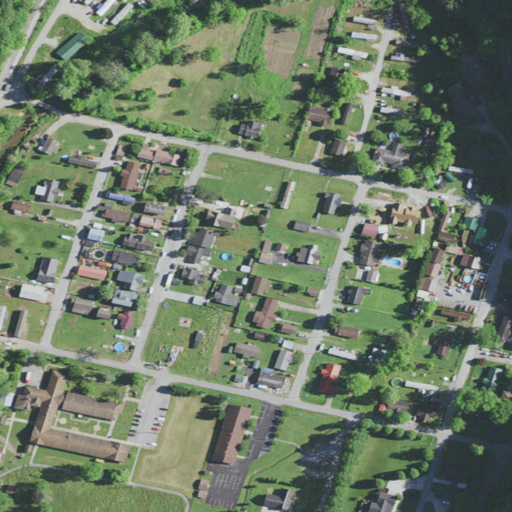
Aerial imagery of plain(s) in Kentucky named Black Bottom containing low intensity development, medium intensity development, open development, pasture, deciduous forest, high intensity development, and mixed forest